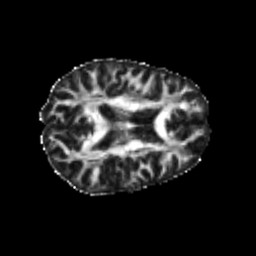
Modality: FA
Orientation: axial
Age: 21
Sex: male
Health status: healthy
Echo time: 0.074 s